Question: I have a physician graph that looks something like this:

The query I use to get data from a WebApi backend looks like this:
'''
var query = new breeze.EntityQuery().from("Physicians")
.expand("ContactInfo")
.expand("ContactInfo.Phones")
.expand("ContactInfo.Addresses")
.expand("PhysicianNotes")
.expand("PhysicianSpecialties")
.where("ContactInfo.LastName", "startsWith", lastInitial).take(5);
'''
(note the ContactInfo is a pseudonym of the People object)
What I find is that If I request Contact.Phones to be expanded, I'll get just phones and no Notes or Specialties. If I comment out the phones I'll get Contact.Addresses and no other collections. If I comment out ContactInfo along with Phones and Addresses I'll get Notes only etc. Essentially, it seems like I can only get one collection at a time.
So, Is this a built in 'don't let the programmer shoot himself in the foot'?? safeguard or do I have to enable something?
OR is this graph too complicated?? should I consider a NoSql object store??
Thanks
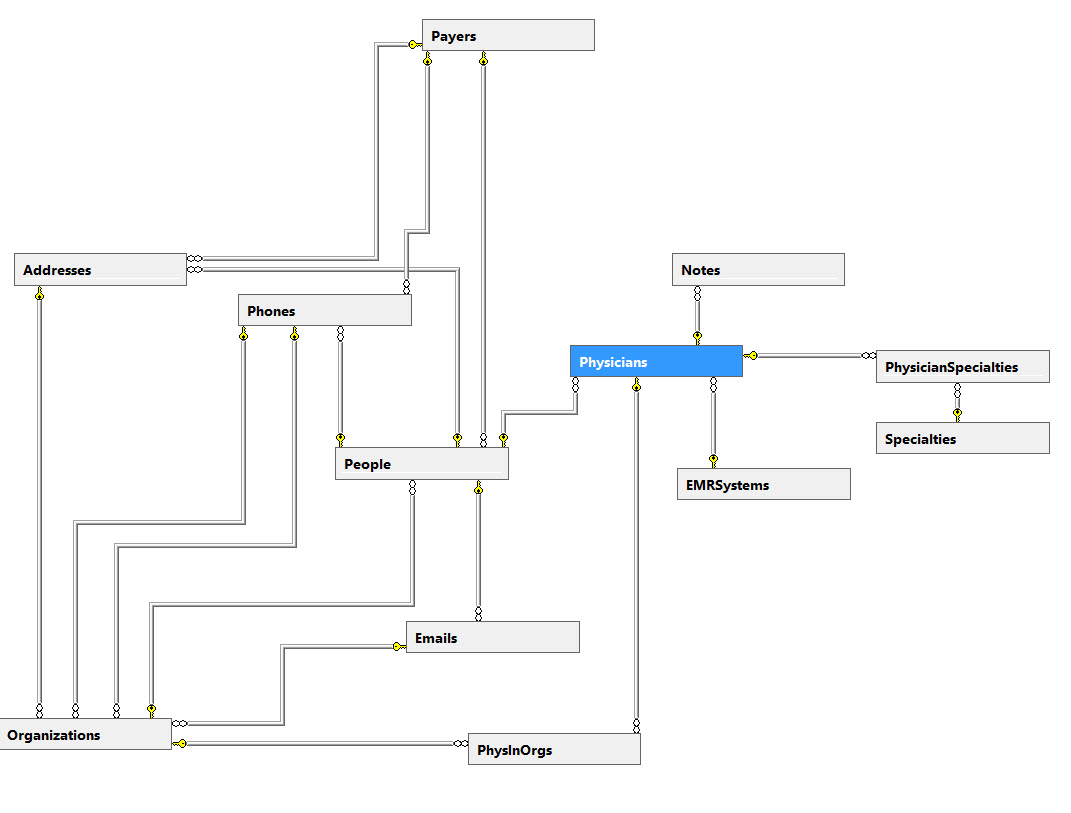
Answer: You need to put all your expand clauses in a single one like this:
'''
var query = new breeze.EntityQuery().from("Physicians")
.expand("ContactInfo, ContactInfo.Phones, ContactInfo.Addresses, PhysicianNotes, PhysicianSpecialties")
.where("ContactInfo.LastName", "startsWith", lastInitial).take(5);
'''
You can see the documentation here: <URL>